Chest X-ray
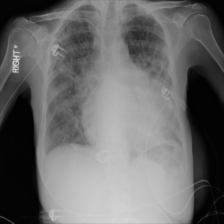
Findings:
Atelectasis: negative
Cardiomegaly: positive
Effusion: negative
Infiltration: negative
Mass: negative
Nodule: negative
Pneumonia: negative
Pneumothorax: negative
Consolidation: negative
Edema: negative
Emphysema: negative
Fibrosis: negative
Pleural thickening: negative
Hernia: negative